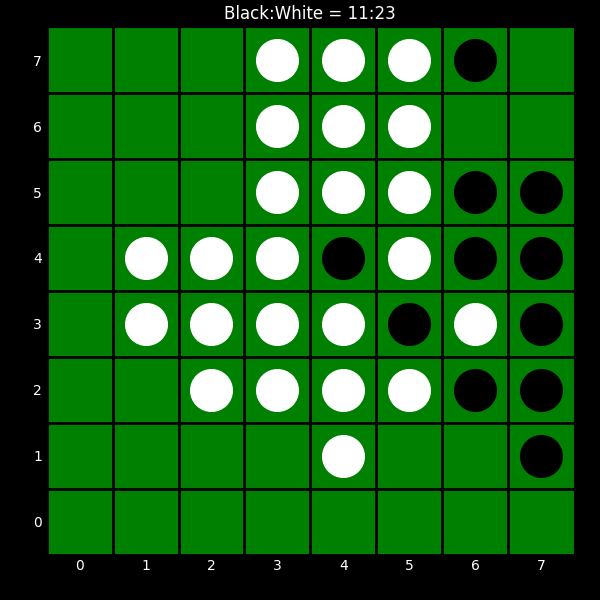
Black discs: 11
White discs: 23